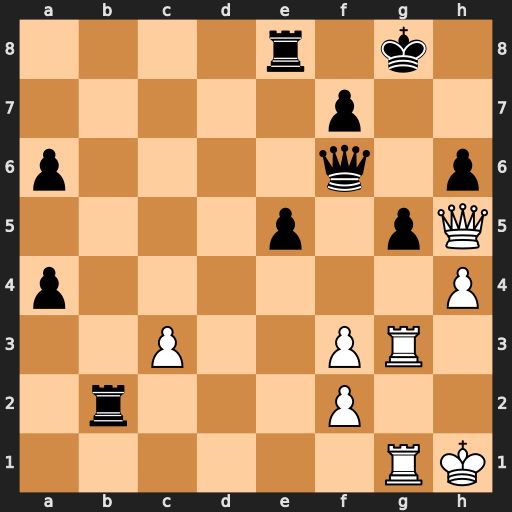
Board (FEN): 4r1k1/5p2/p4q1p/4p1pQ/p6P/2P2PR1/1r3P2/6RK
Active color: w
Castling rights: -
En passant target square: -
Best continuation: hxg5 hxg5 Rxg5+ Kf8 Rf5 Qxf5 Qxf5